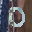
Label: 0